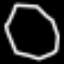
Label: octagon